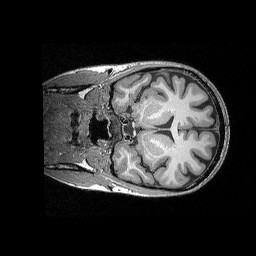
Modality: T1w
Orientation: coronal
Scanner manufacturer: siemens
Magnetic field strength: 3 T
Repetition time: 2.3 s
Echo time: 0.00298 s